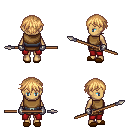
a pixel art fantasy rpg character, female body template, human, tanned skin, leather chest armor, red pants, light blonde short bangs hairstyle, metal gloves, brown slippers, spear, four views (front, back, left, right), 2x2 character sprite sheet, small pixel art, hard edges, no anti-aliasing